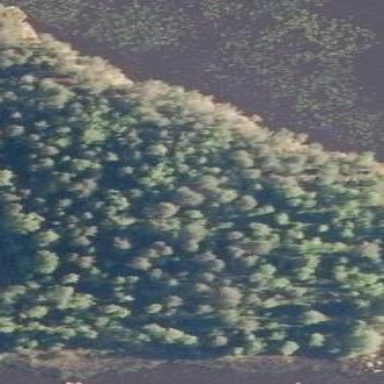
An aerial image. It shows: Mixed woodland with various types of leaves.